Field crop: tomato
Growth stage: 1
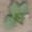
Species: solanum